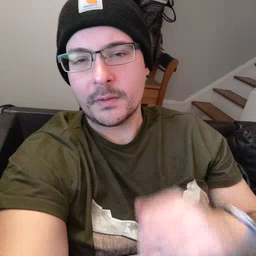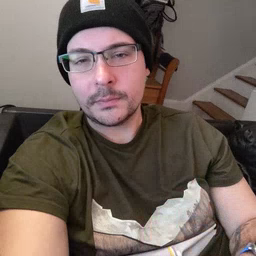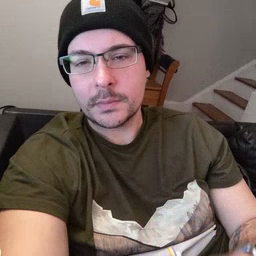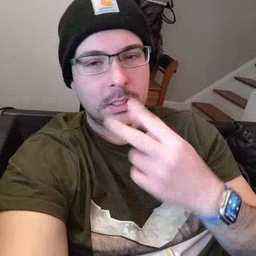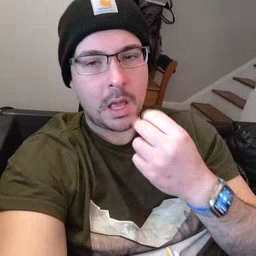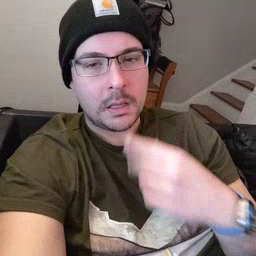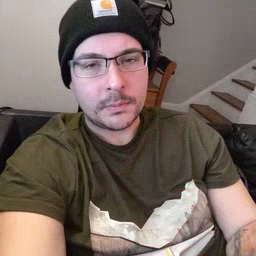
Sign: snack